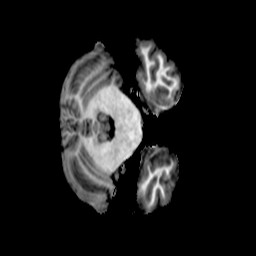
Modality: T1w
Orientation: axial
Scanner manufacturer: ge
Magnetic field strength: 3 T
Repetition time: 0.00766 s
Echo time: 0.003476 s